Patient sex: M
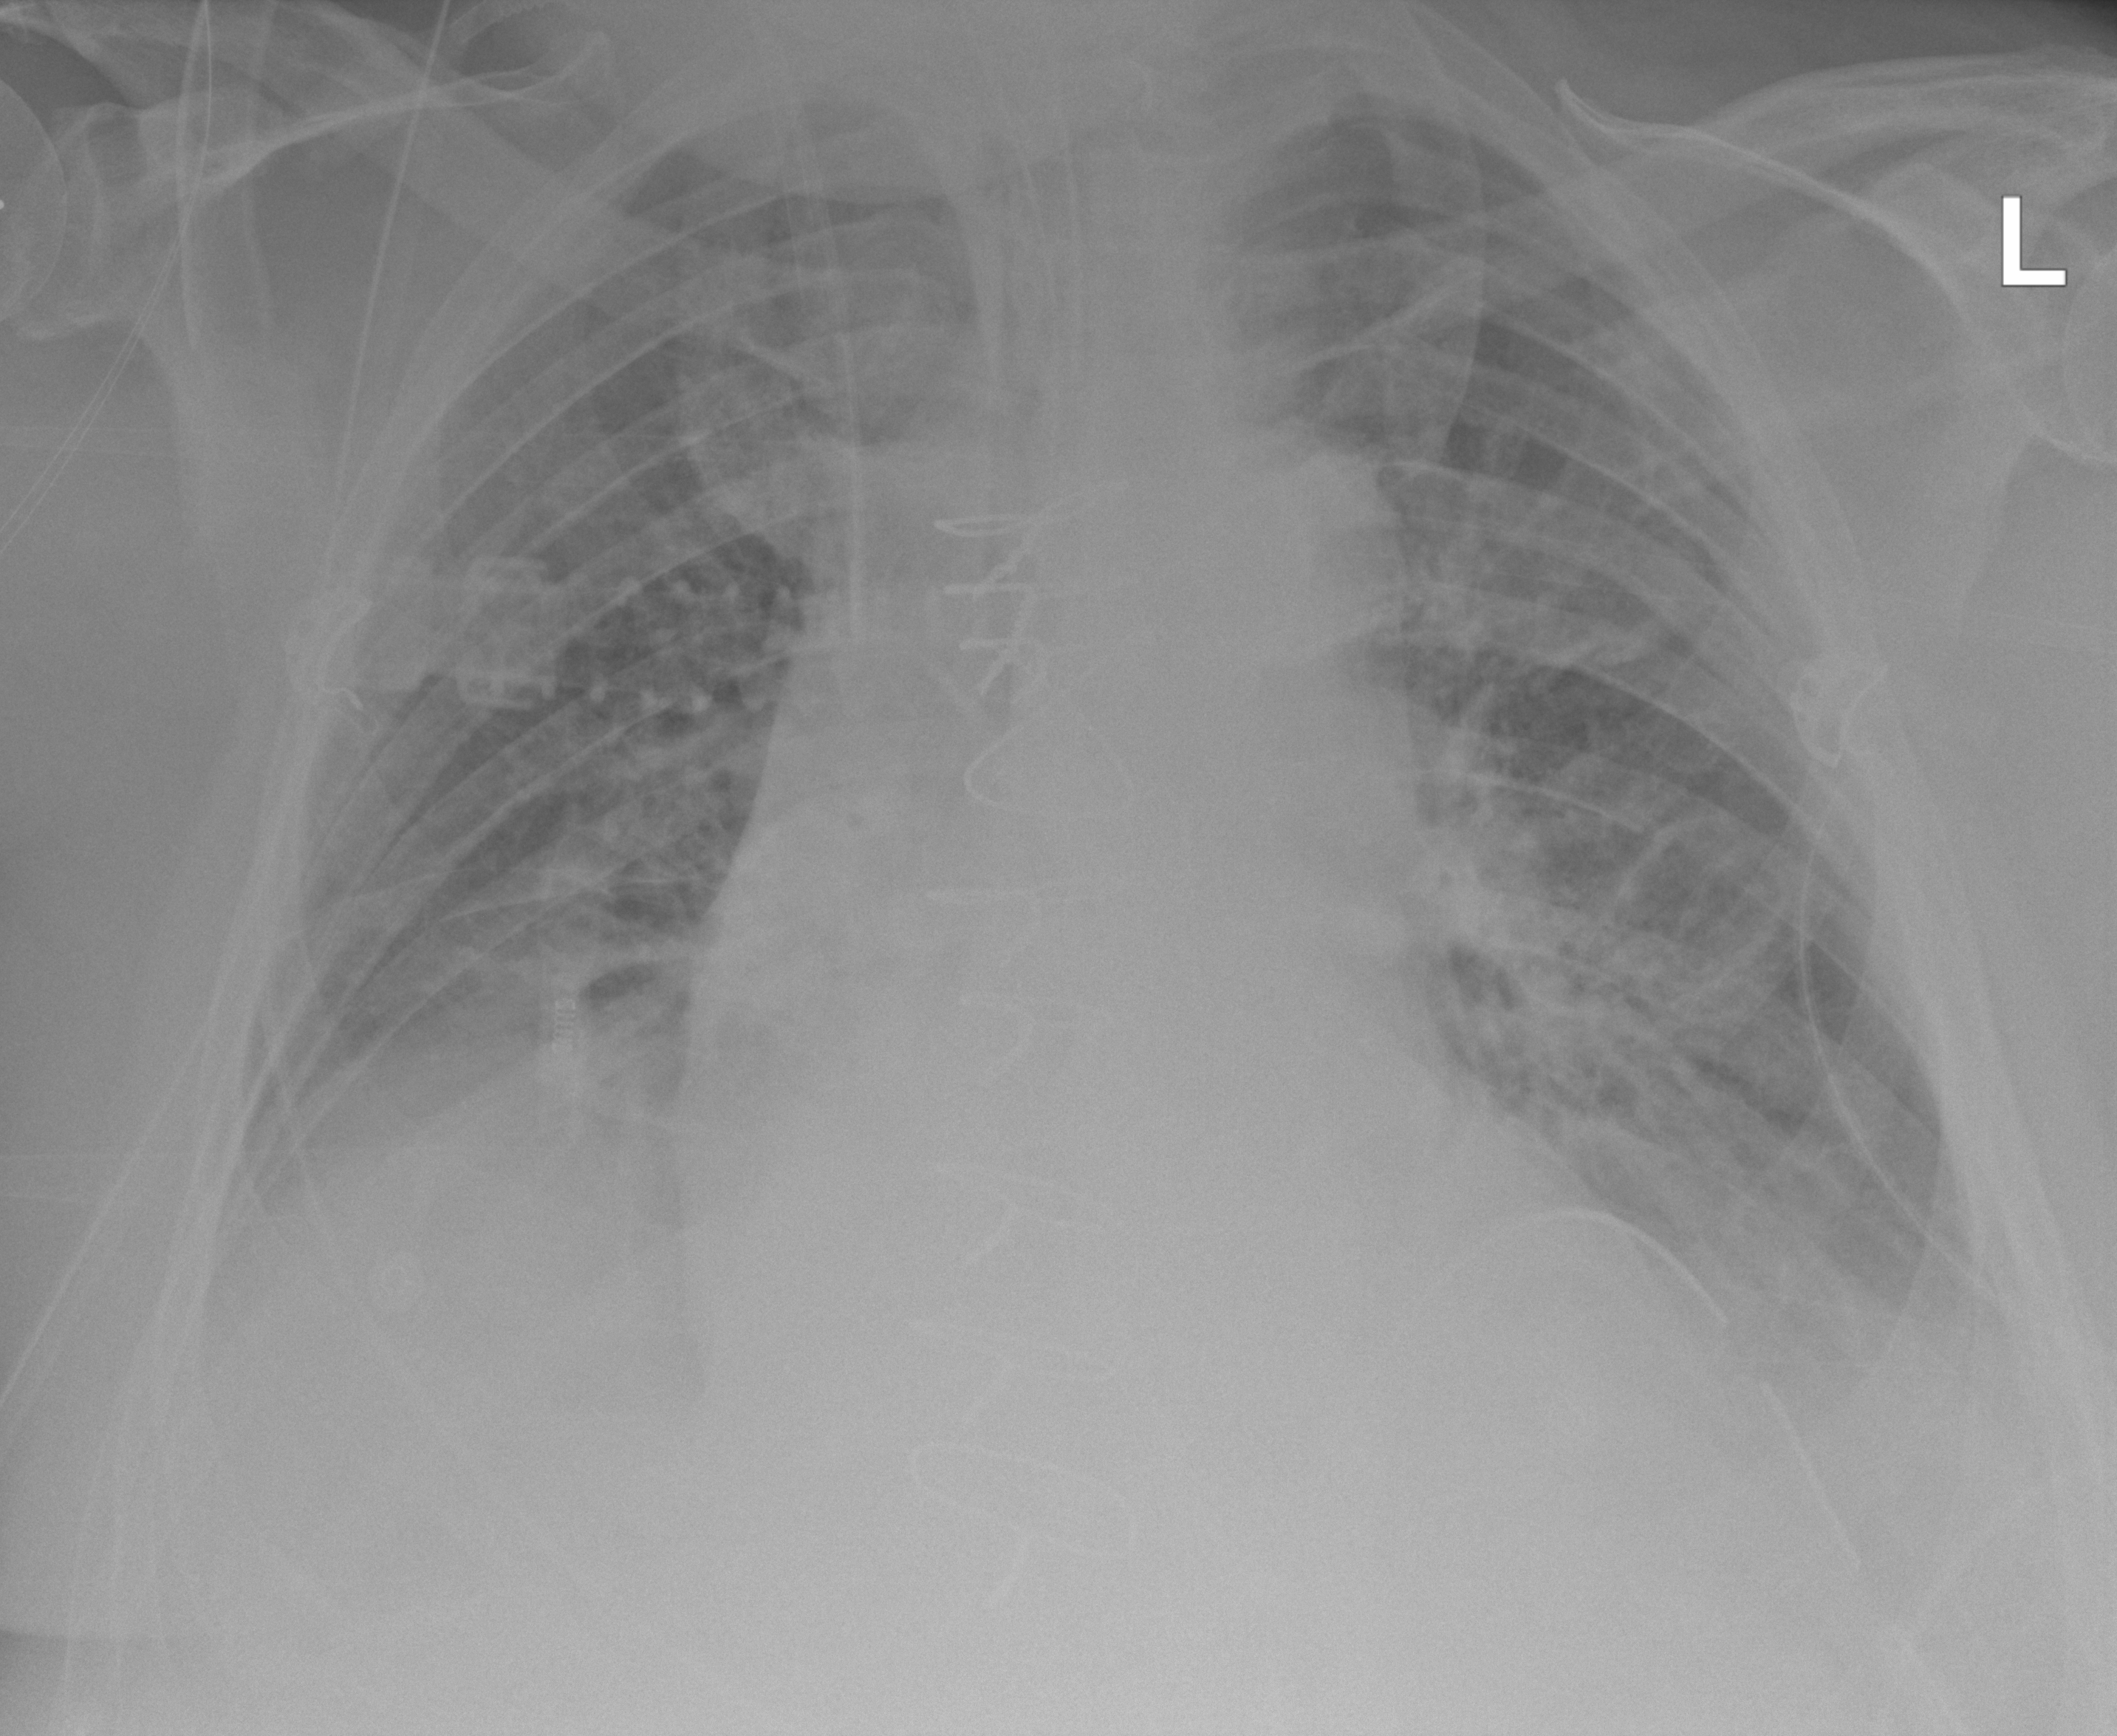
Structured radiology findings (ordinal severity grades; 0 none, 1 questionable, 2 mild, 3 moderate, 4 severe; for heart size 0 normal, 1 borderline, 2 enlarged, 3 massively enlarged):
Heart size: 2
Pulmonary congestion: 2
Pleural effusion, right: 2
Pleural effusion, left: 2
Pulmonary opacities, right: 2
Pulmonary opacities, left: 2
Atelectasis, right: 2
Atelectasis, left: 2